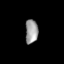
Tissue: lung
Cell type: T cells
Senescence score: 0.2268
Nuclear area (px): 294
Mean DAPI intensity: 158.558